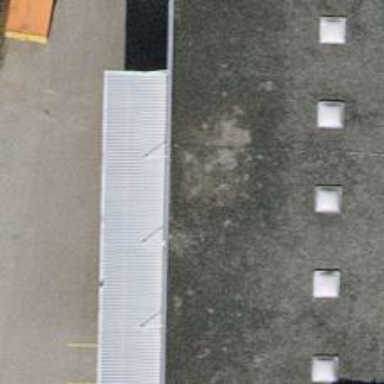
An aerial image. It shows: Car repair shop.